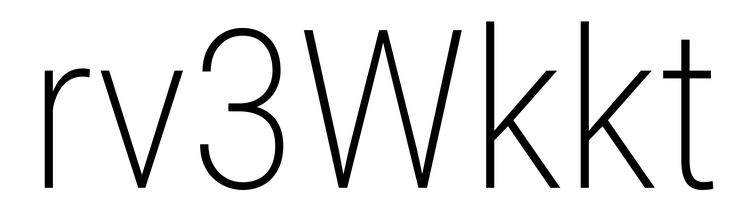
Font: Roboto_Condensed_ExtraLight